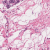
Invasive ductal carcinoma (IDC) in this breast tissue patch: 0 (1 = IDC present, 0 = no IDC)